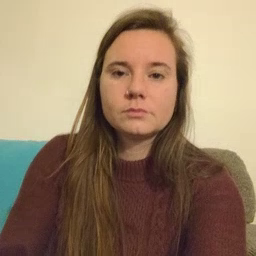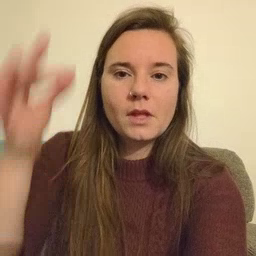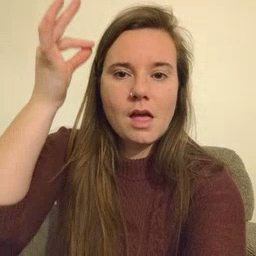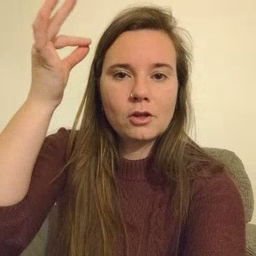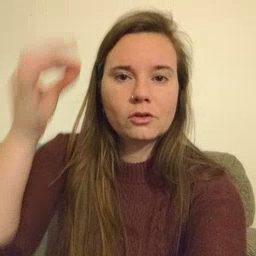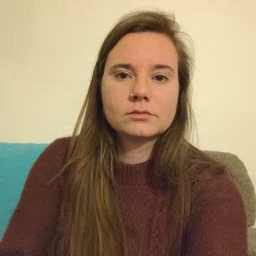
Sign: hair